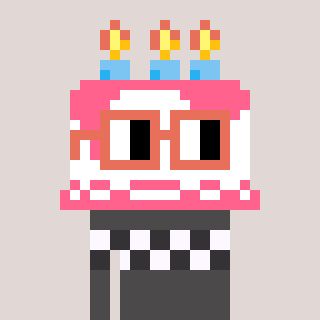
a pixel art character with square orange glasses, a cake-shaped head and a grayscale-colored body on a warm background